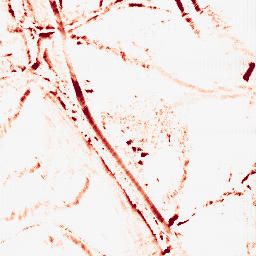
Category: morphological
Decomposition family: morphological_diamond
Decomposition parameters: operation: opening
radius: 5
Upsampling method: fft_zeropad
Upsampling parameters: scale: 2
Upsampling scale: 2